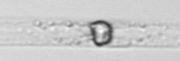
Label: Dactyliosolen_blavyanus